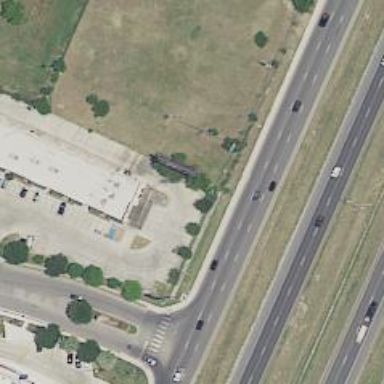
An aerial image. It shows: Secondary road with asphalt surface and frontage road.